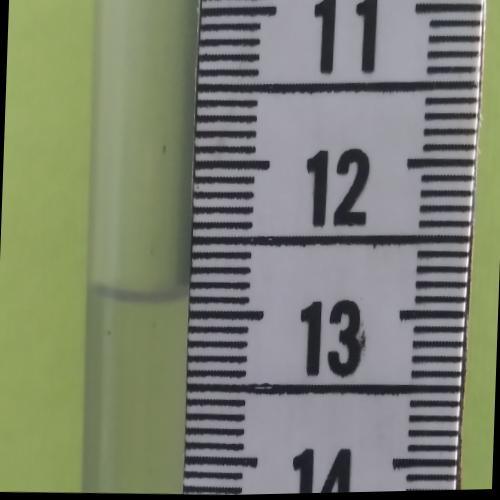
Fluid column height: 12.9 cm